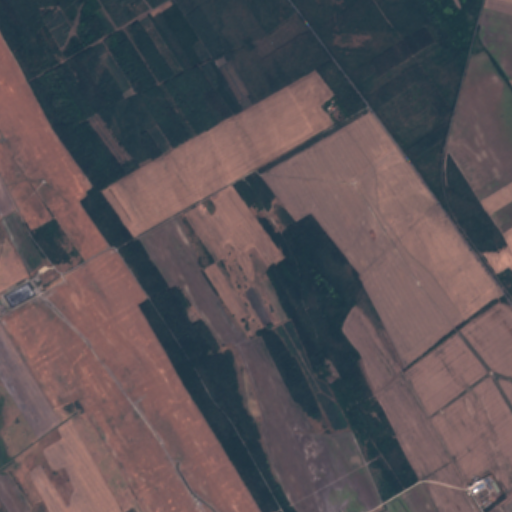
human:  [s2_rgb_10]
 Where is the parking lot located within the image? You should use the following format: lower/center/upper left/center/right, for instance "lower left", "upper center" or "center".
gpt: The parking lot is located in the lower right of the image.
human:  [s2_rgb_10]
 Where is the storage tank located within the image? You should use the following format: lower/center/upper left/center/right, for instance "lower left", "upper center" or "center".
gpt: The storage tank is located in the lower right of the image.
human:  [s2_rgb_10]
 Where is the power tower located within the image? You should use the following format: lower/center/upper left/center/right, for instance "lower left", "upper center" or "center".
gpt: There is no power tower in the image.